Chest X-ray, PA view. Patient: 43 years old, sex F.
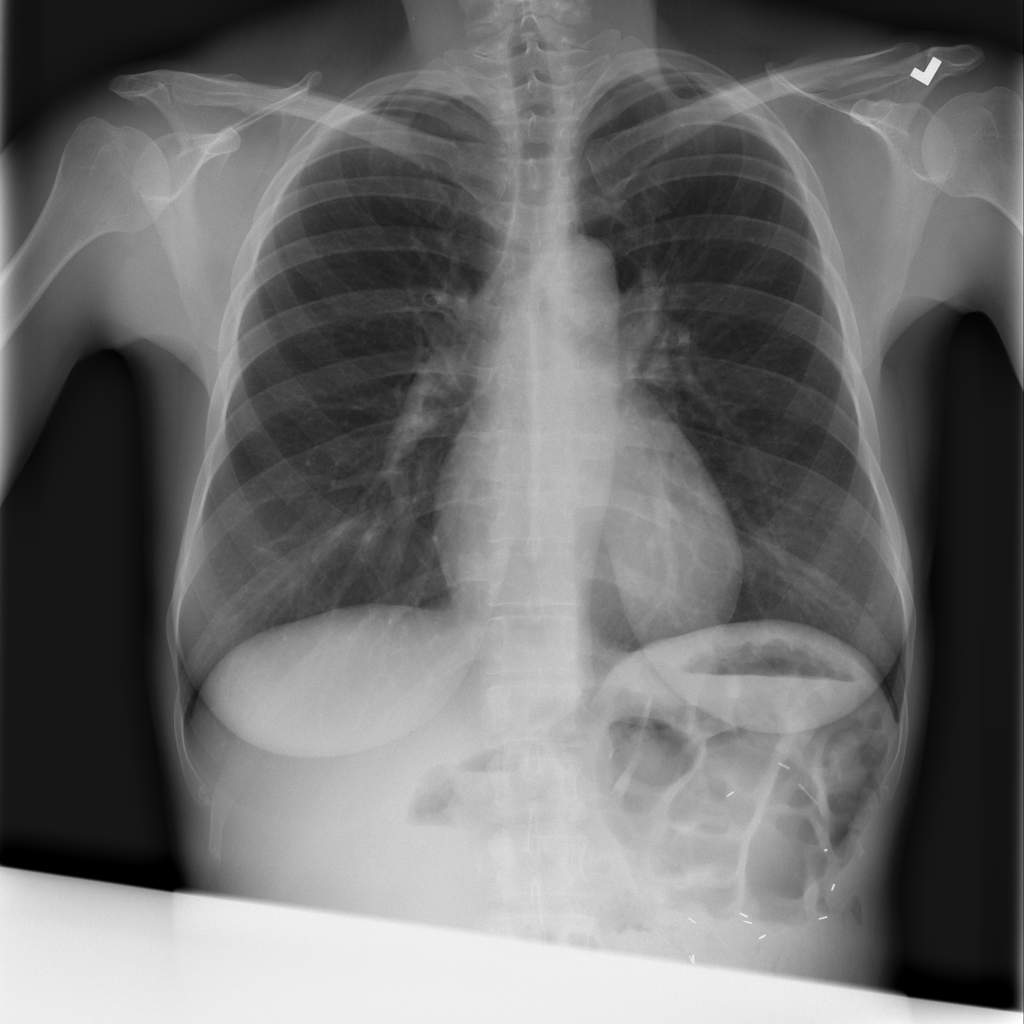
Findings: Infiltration